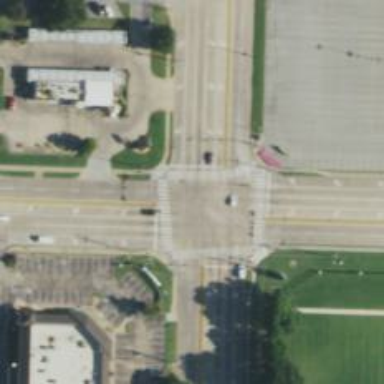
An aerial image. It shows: Primary highway with separate sidewalk.